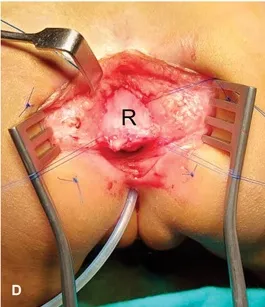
Operative steps of posterior sagittal anorectoplasty (PSARP). (
D
) The rectum (R) is mobilized by dissection of perirectal fascia.
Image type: medical_photograph (other_medical_photograph)